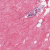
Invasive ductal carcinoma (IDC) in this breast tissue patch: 0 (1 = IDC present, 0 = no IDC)